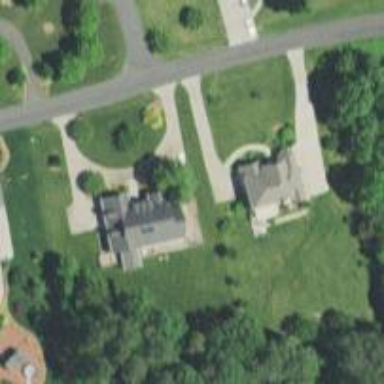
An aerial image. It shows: Driveway leading to service road.